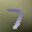
Label: 7